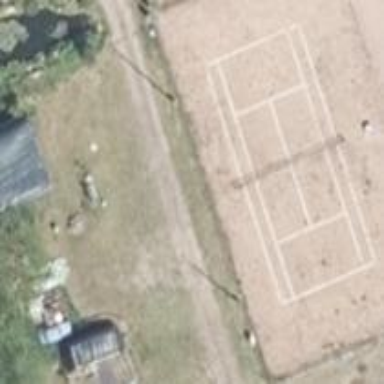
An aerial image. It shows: Clay tennis court on pitch.